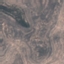
Land use / land cover: HerbaceousVegetation